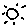
Label: sun